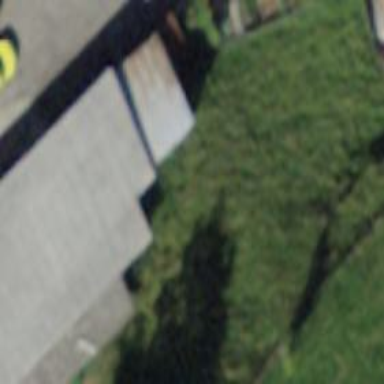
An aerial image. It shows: Rural barn.